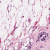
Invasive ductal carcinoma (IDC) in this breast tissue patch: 1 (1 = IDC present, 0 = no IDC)